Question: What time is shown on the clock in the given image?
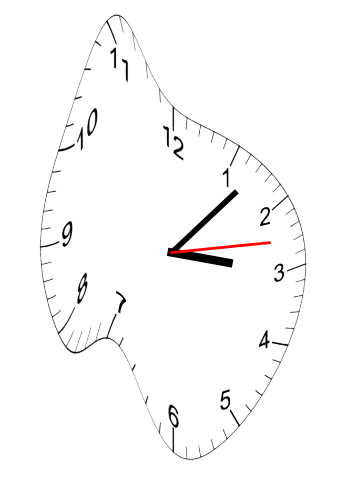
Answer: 03:07:13